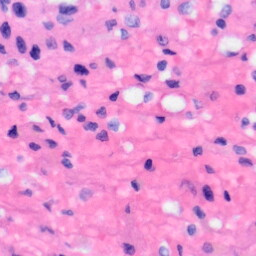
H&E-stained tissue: Liver